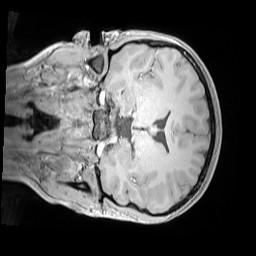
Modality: MP2RAGE
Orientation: coronal
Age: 10
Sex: female
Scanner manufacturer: siemens
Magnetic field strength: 3 T
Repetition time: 4 s
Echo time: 0.00303 s